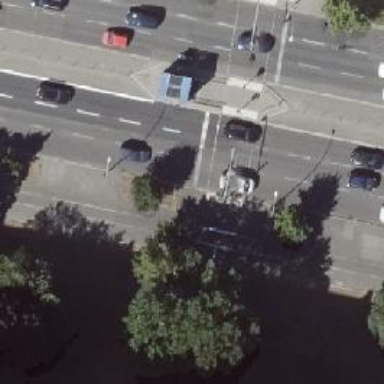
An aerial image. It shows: Primary highway with asphalt surface. It is dual carriageway with track cycleway on the right and asphalt sidewalk on the right side.